Question: On my nexus4 (Android 4.4.4) I am trying to .
Accessing either one directly works.
Switching between them bij making another call to 'navigator.getUserMedia()' setting new constraints fails. The failure .
In my view I dynamically create buttons for the number of video sources. Two in this case. Clicking the buttons will call 'camera.getUserMedia()' and passes in a media source:
'''
camera.getUserMedia = function(source){
var constraints = {
video: true,
audio: false
};
if(source){
constraints.video = {optional: [{
sourceId: source.id
}]};
}
navigator.getMedia(
constraints,
function(stream) {
var vendorURL = window.URL || window.webkitURL;
video.src = vendorURL.createObjectURL(stream);
video.play();
streaming = true;
},
function(err) {
...
}
);
};
'''

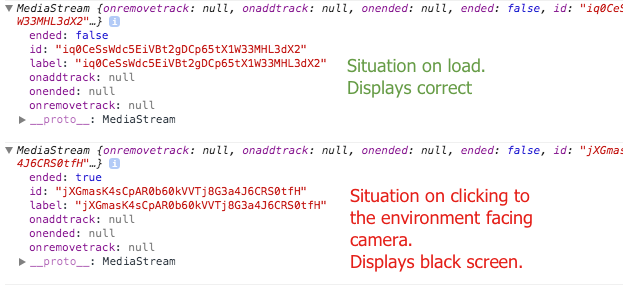
Answer: I have solved this problem by and then before binding the stream to the video element I will . Not really sure what is exactly happening though (maybe somebody can add the explanation in the comments).
'''
camera.getUserMedia = function(source){
if(camera.stream){
camera.stream.stop();
}
...
navigator.getMedia(
constraints,
function(stream) {
camera.stream = stream;
...
},
function(err) {
...
}
);
};
'''